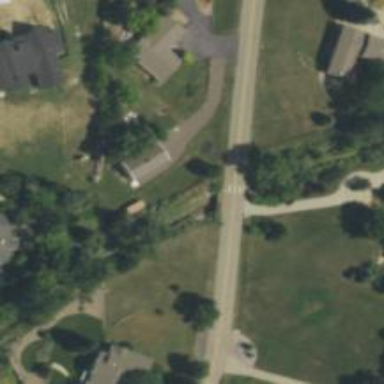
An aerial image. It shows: Residential road with bridge.